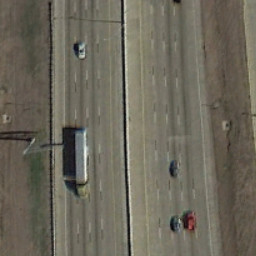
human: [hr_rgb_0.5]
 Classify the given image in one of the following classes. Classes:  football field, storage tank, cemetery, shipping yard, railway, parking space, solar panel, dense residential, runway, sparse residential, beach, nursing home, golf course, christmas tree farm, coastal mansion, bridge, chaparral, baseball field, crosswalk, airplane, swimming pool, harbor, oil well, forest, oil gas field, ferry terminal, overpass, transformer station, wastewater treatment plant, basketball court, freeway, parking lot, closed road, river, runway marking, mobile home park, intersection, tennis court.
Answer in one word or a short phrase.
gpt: freeway